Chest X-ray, PA view. Patient: 87 years old, sex M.
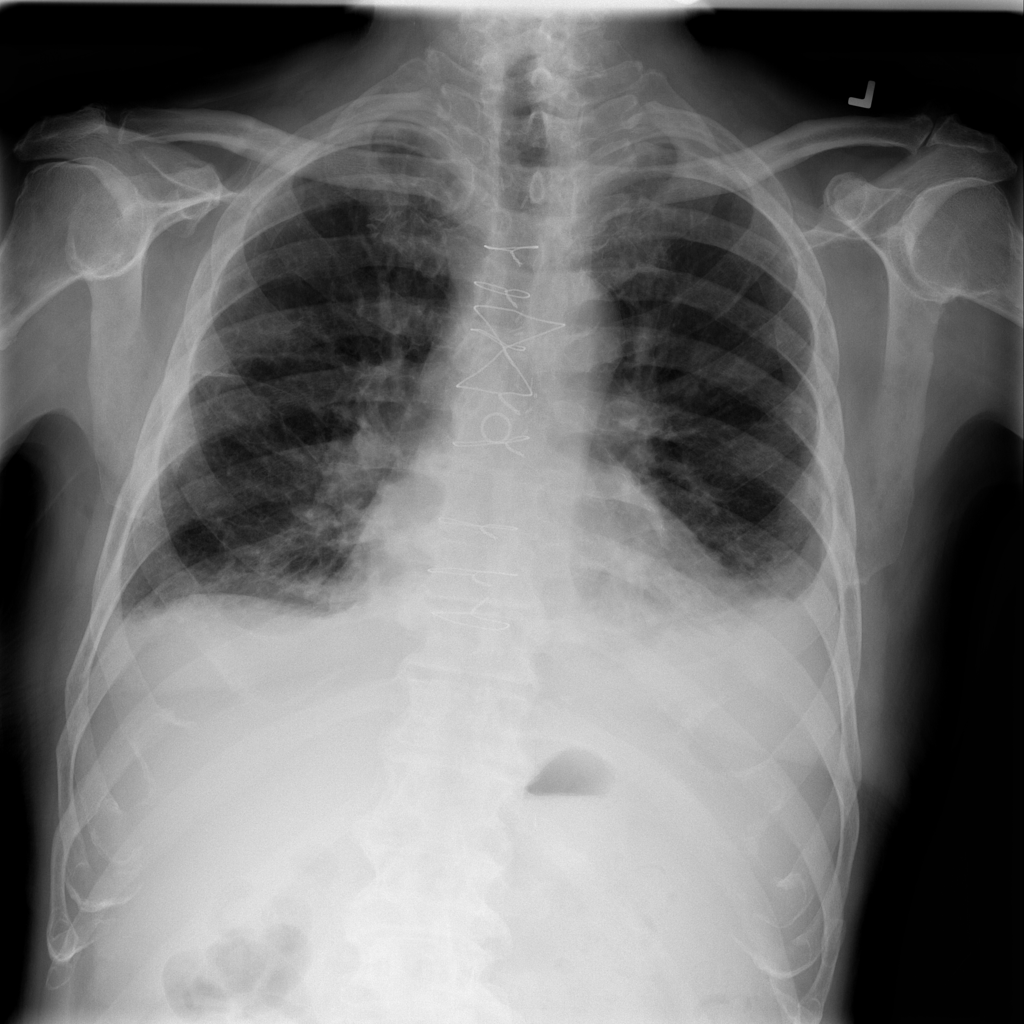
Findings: No Finding